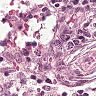
Metastatic tissue present: no